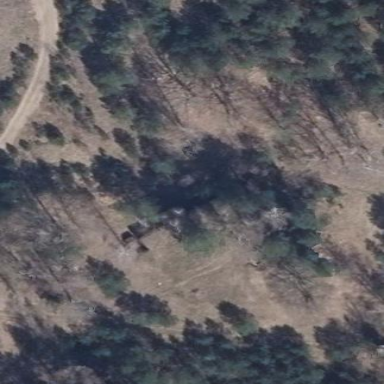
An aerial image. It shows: Bunker.